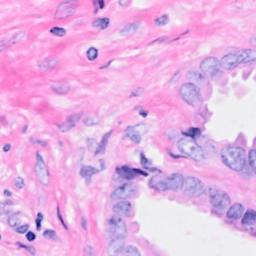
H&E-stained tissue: Breast